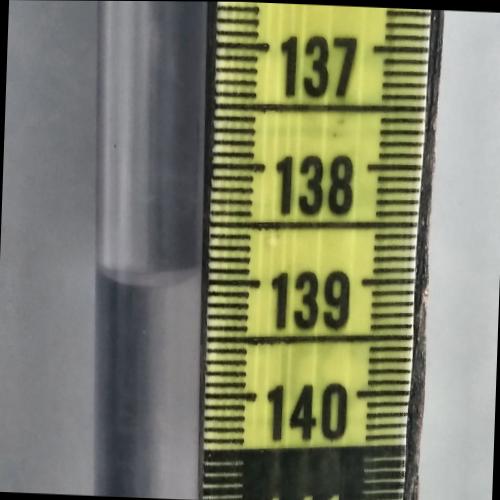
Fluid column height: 139.0 cm